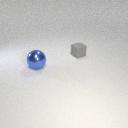
large blue metal sphere to the left of small gray rubber cube